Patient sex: M
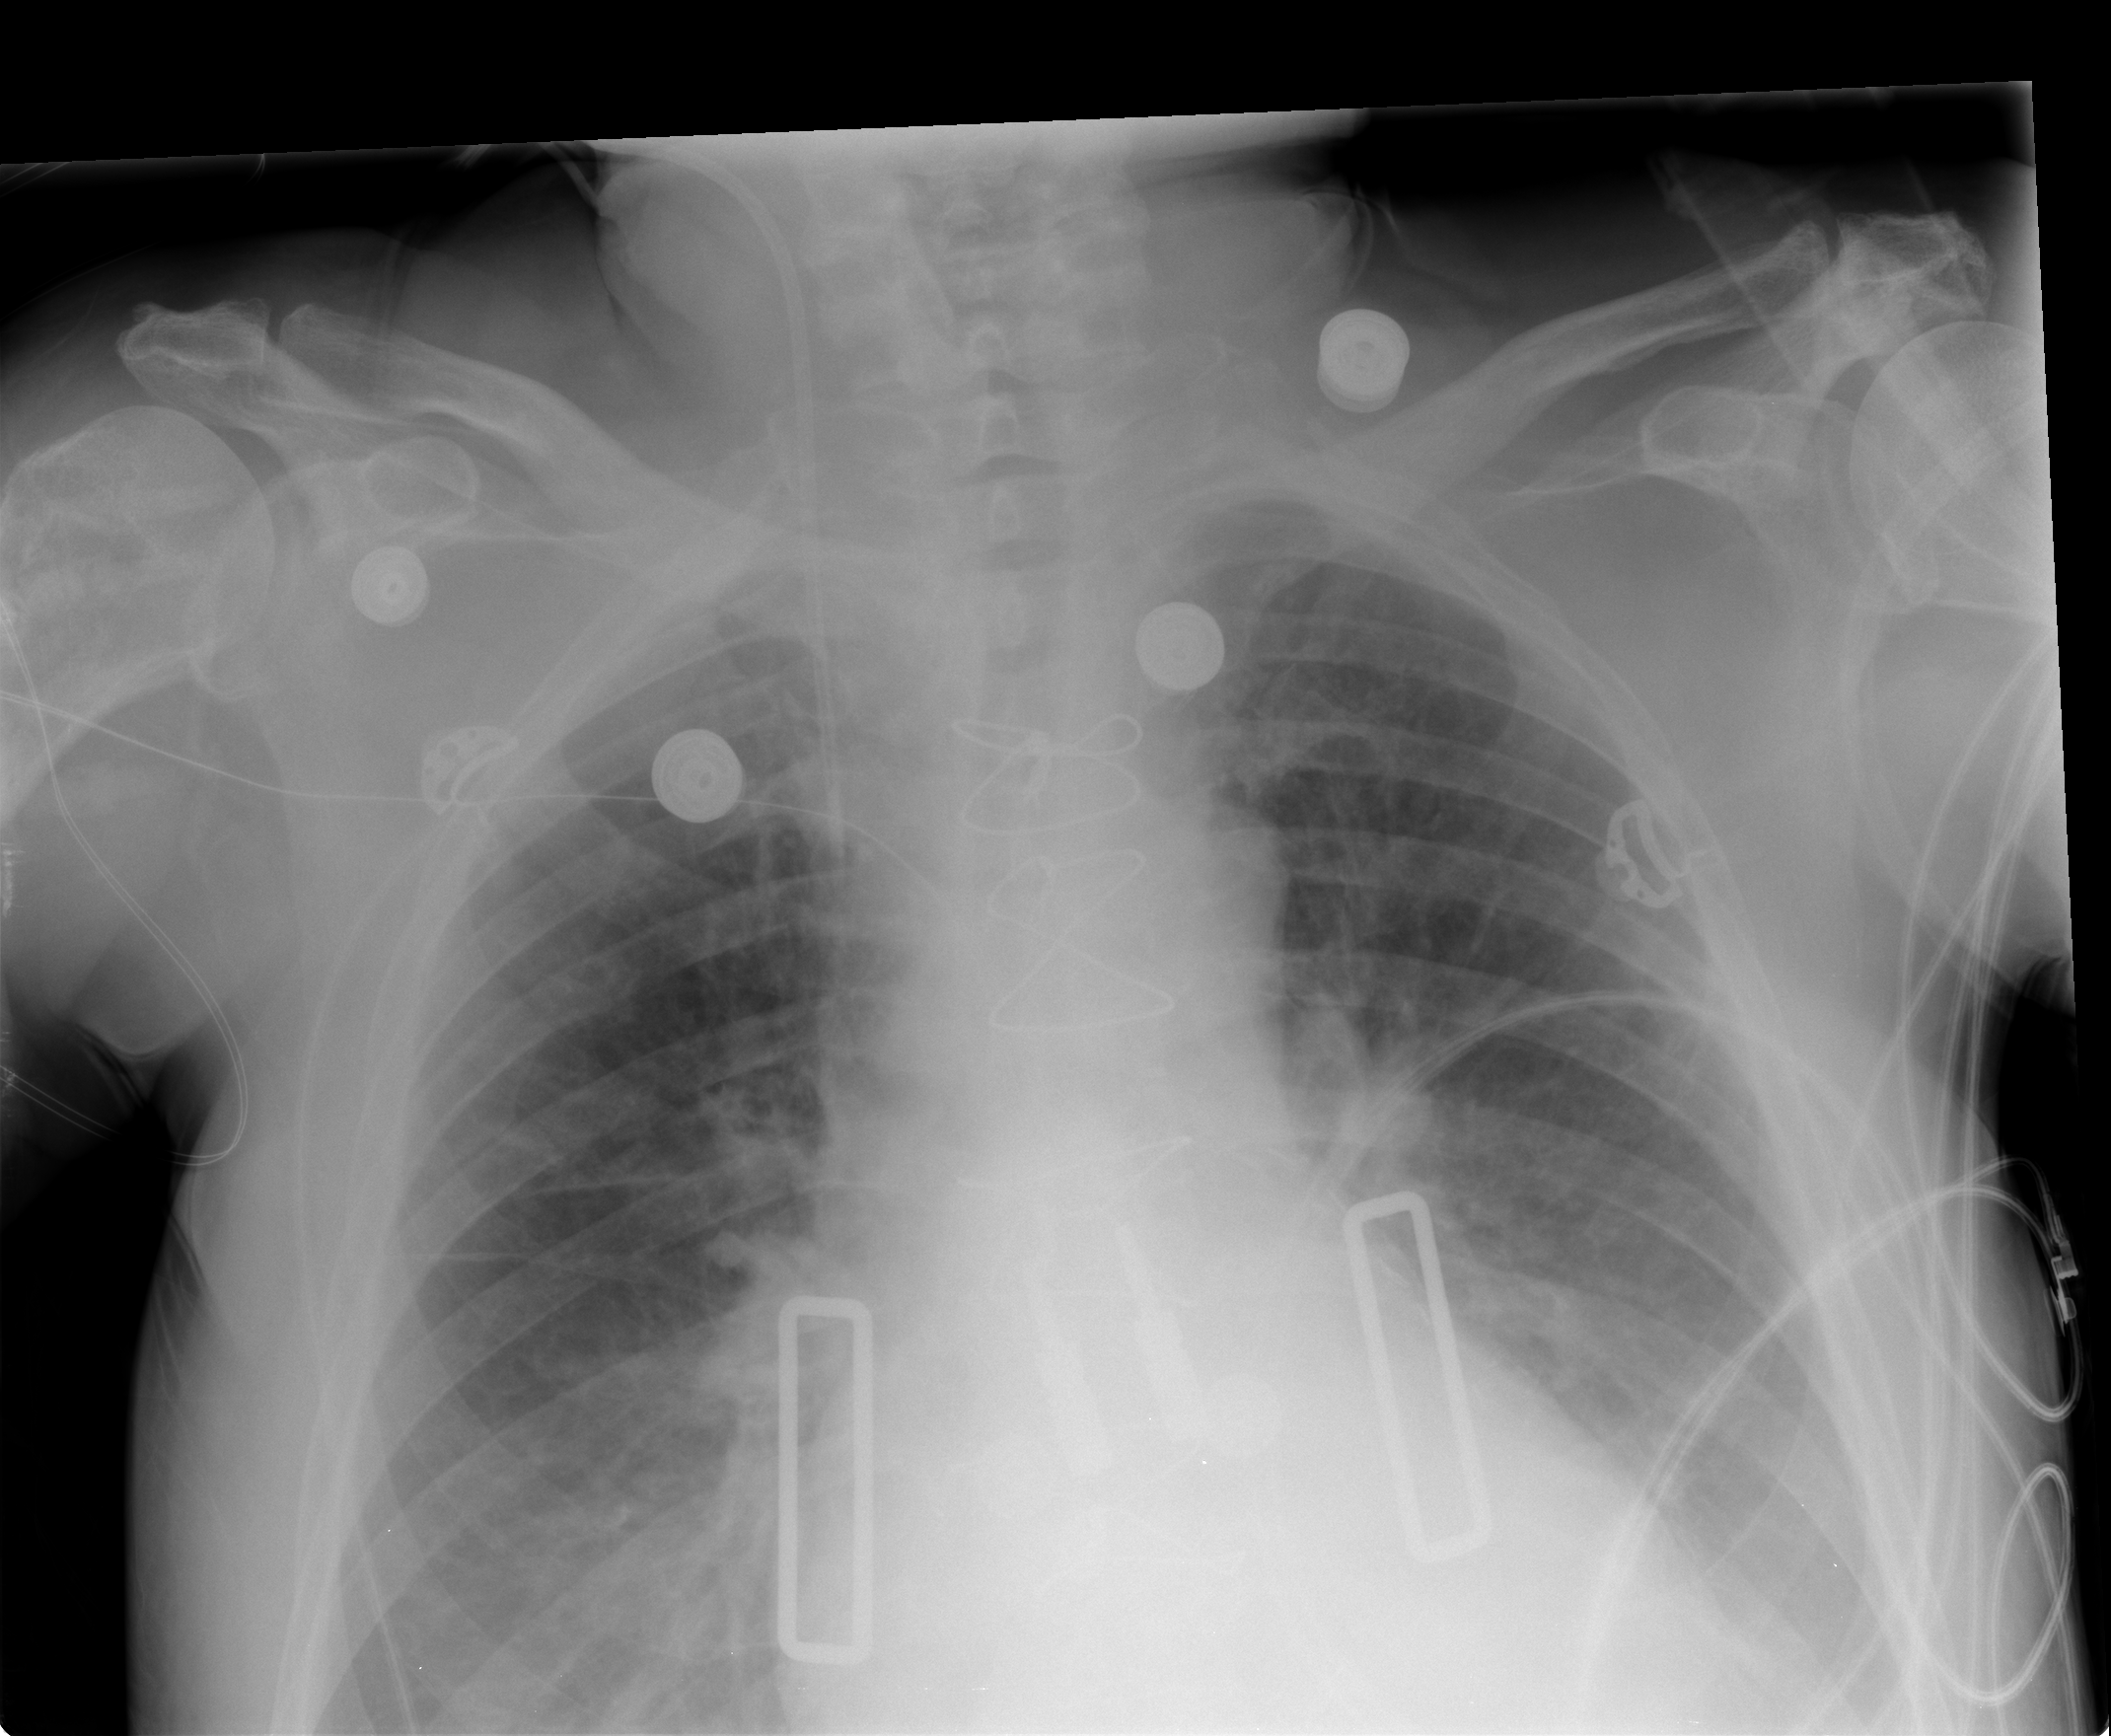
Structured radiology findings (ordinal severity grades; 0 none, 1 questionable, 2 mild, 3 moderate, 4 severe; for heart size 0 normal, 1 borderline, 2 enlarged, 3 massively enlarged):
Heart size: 1
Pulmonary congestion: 2
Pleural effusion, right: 0
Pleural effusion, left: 2
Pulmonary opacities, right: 0
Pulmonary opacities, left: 0
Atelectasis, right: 2
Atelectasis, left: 2